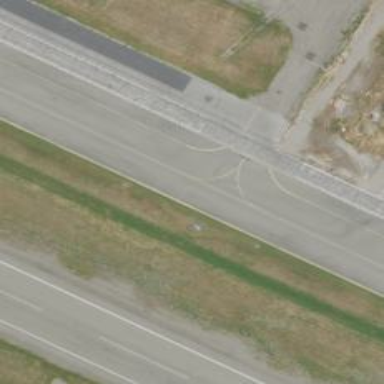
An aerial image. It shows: View of taxiway at the airport.